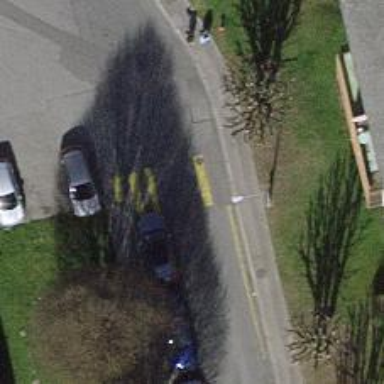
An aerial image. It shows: Residential road with asphalt surface. There are sidewalks on both sides of the road.